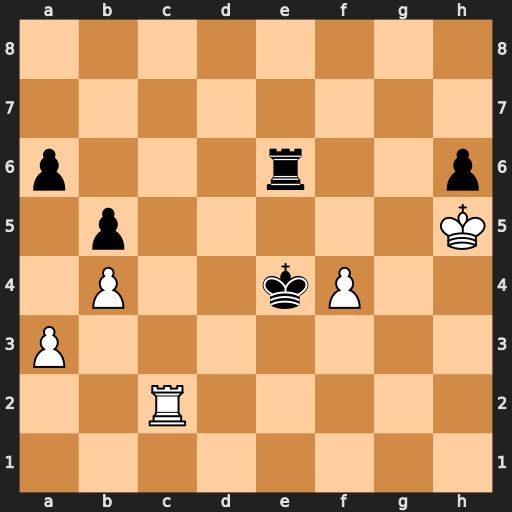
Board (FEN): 8/8/p3r2p/1p5K/1P2kP2/P7/2R5/8
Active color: w
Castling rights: -
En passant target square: -
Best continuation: Re2+ Kf5 Rxe6 Kxe6 Kg6